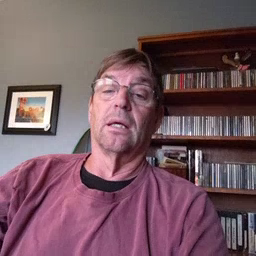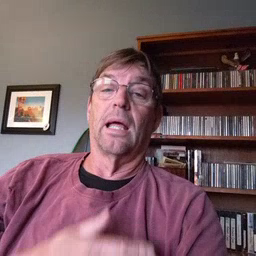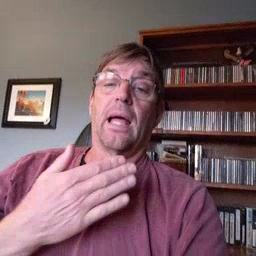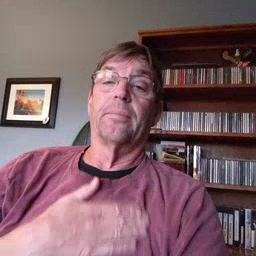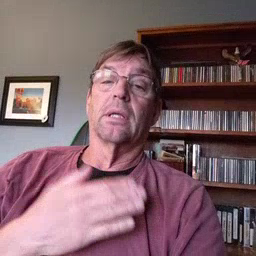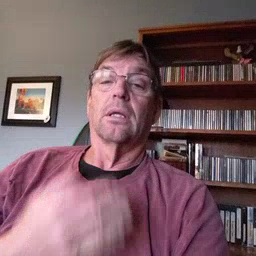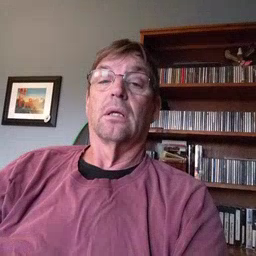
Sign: happy